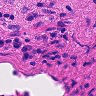
Metastatic tissue present: no